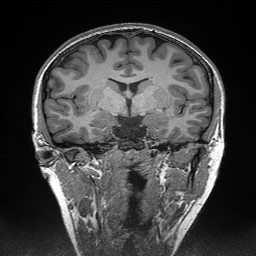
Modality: T1w
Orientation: sagittal
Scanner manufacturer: siemens
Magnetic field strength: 3 T
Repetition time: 2.3 s
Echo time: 0.00298 s